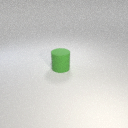
large green rubber cylinder